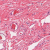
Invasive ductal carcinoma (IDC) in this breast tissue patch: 0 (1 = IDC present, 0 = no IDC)